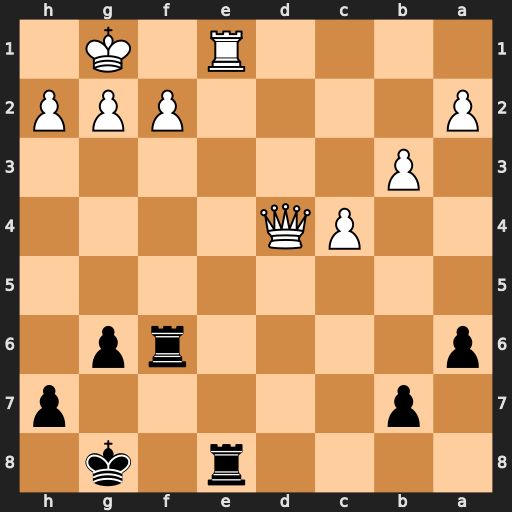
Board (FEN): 4r1k1/1p5p/p4rp1/8/2PQ4/1P6/P4PPP/4R1K1
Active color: b
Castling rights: -
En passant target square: -
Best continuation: Rxe1#